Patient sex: M
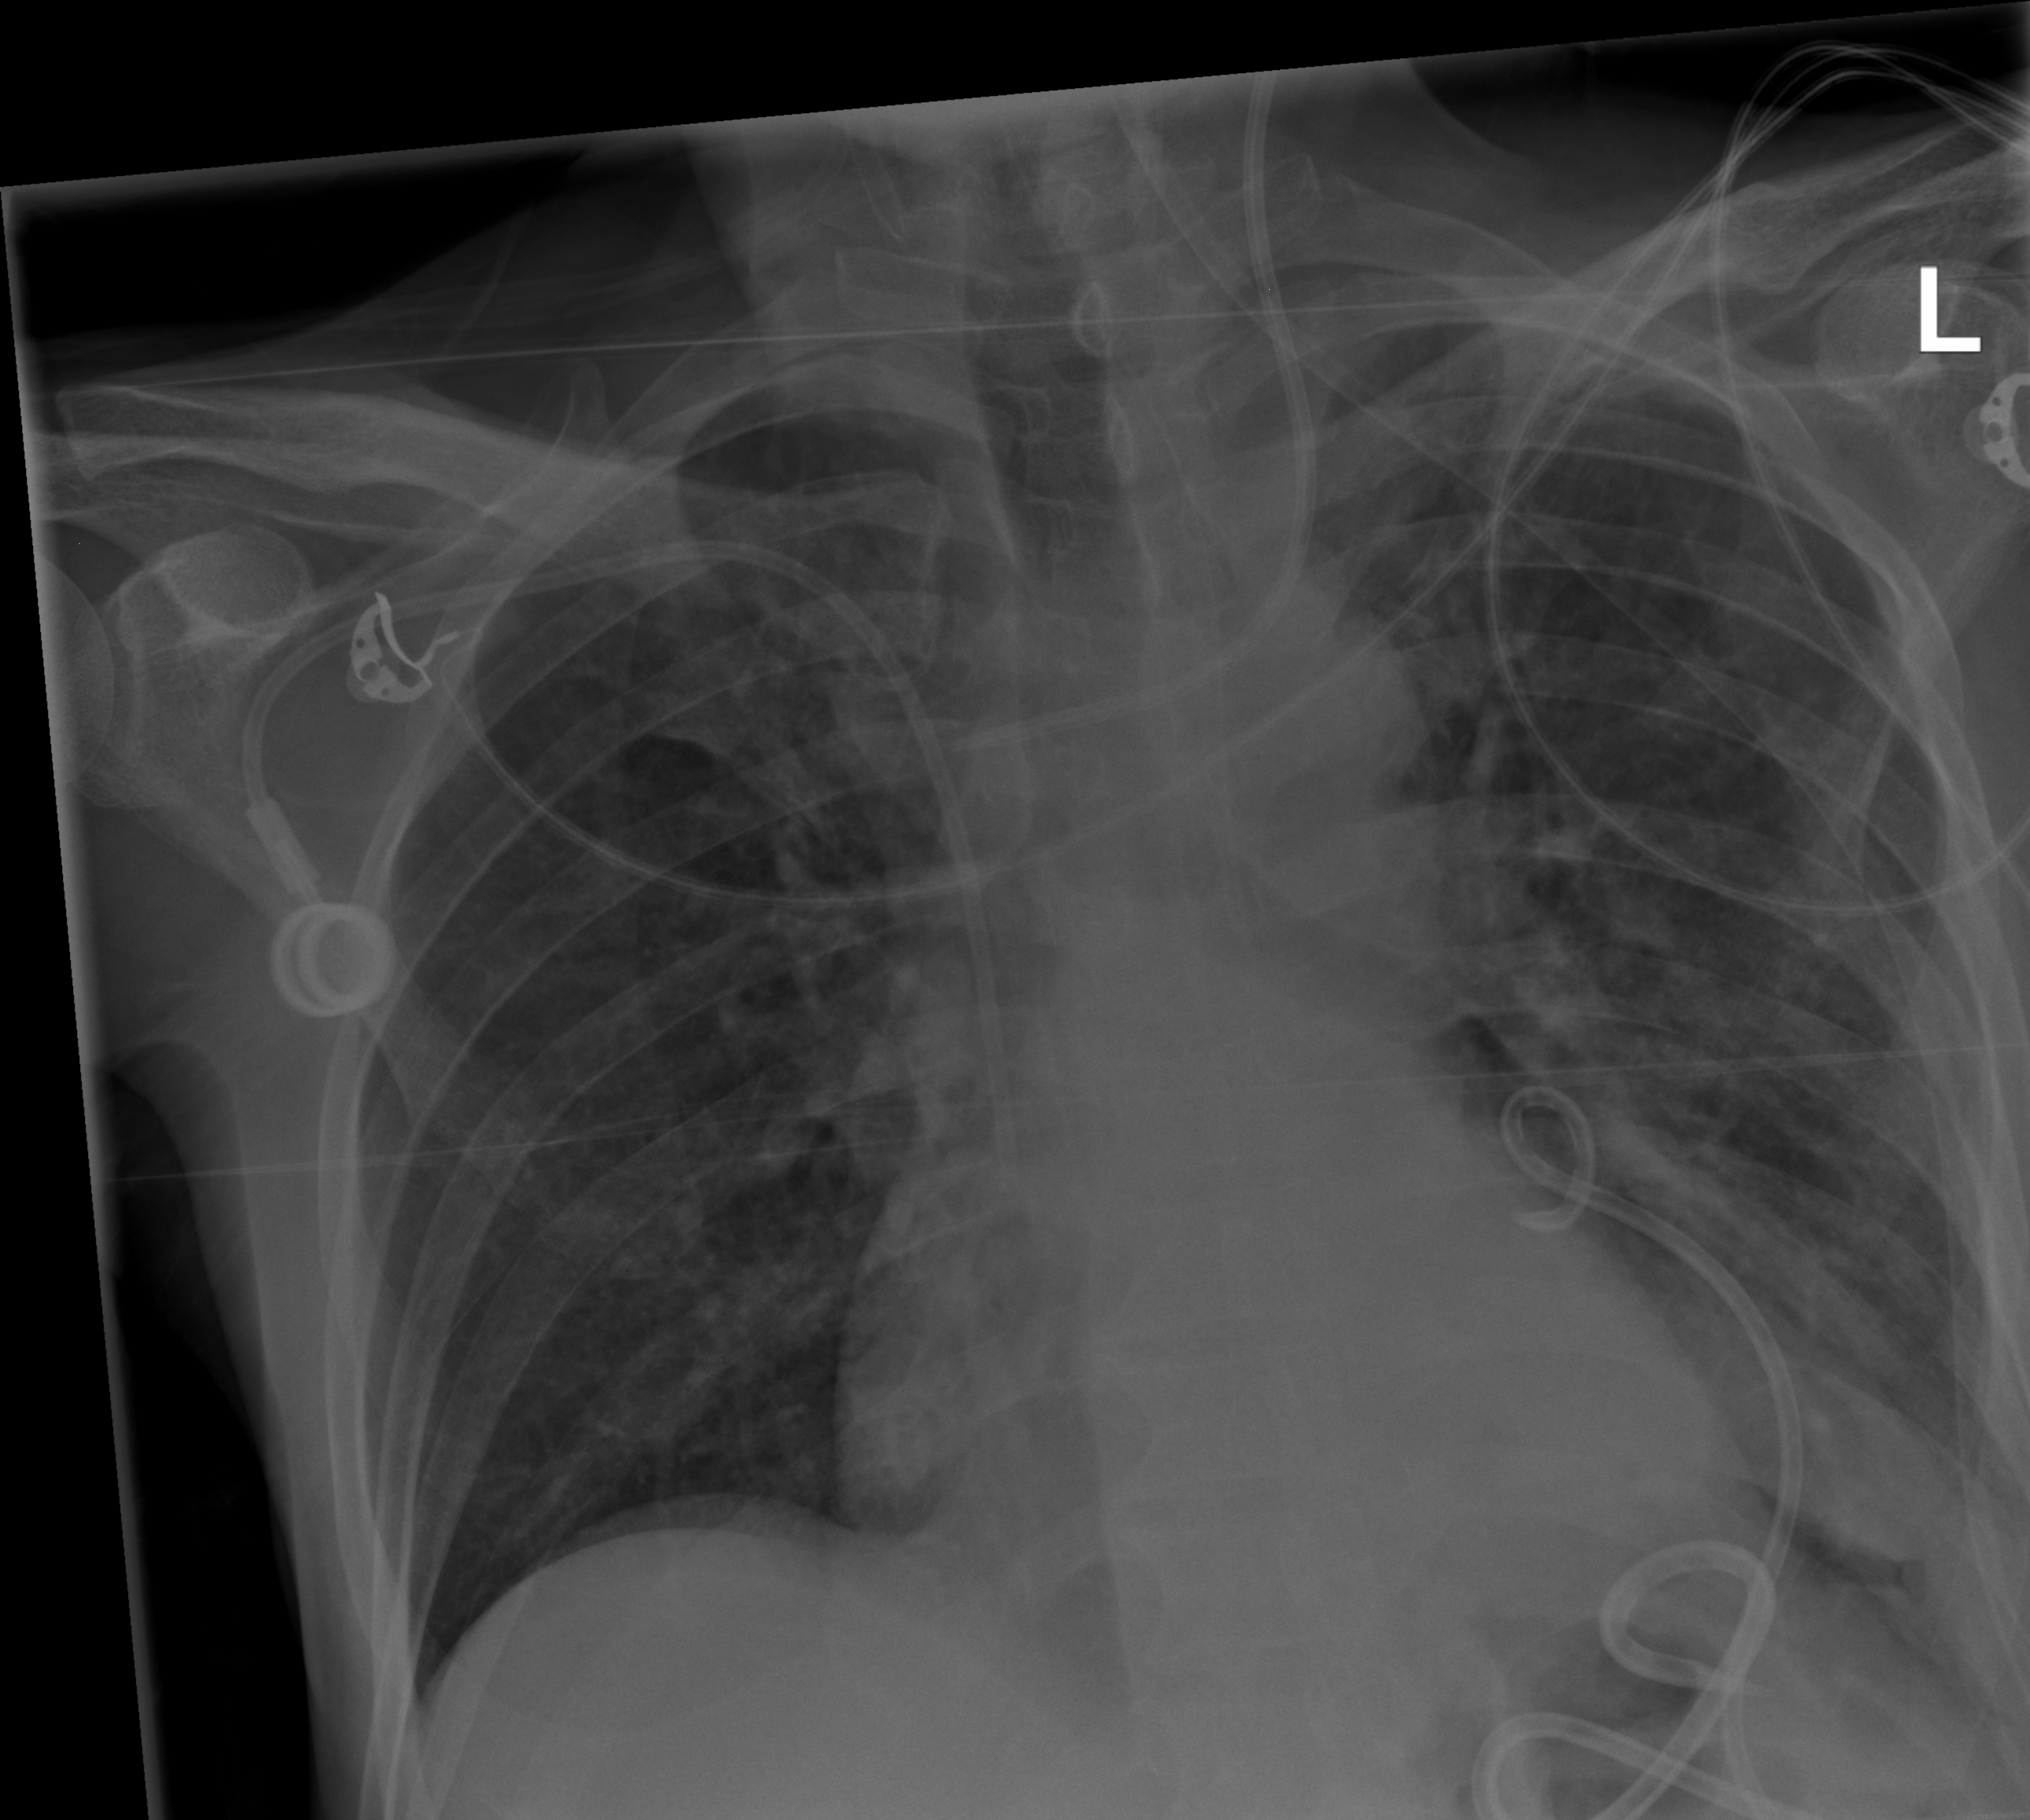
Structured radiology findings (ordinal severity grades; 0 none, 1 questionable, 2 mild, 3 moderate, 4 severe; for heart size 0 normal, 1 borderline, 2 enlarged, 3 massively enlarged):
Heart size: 1
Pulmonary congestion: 2
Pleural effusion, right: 2
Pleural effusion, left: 3
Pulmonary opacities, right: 2
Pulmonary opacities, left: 2
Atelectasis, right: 0
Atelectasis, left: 2